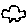
Label: car